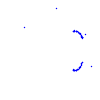
Particle: kaon